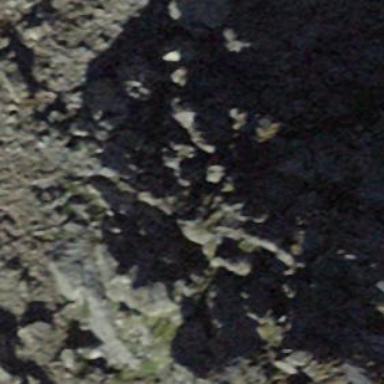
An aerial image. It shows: Natural cliff.